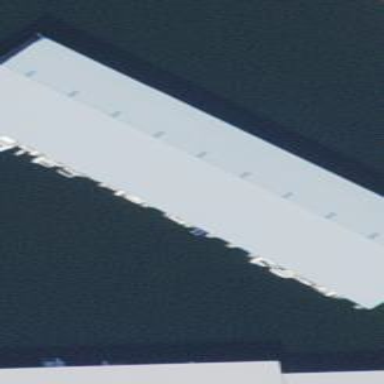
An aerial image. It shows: Building designated for boat storage.